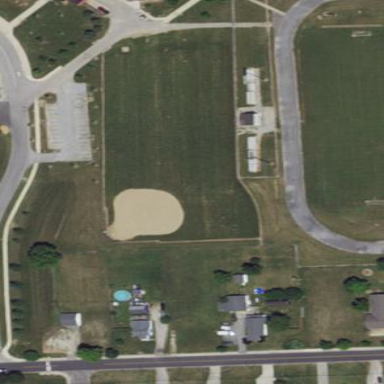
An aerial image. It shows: Baseball pitch for leisure land activities.